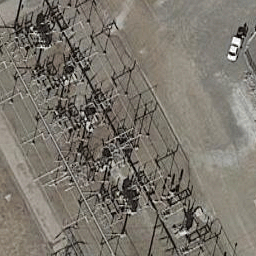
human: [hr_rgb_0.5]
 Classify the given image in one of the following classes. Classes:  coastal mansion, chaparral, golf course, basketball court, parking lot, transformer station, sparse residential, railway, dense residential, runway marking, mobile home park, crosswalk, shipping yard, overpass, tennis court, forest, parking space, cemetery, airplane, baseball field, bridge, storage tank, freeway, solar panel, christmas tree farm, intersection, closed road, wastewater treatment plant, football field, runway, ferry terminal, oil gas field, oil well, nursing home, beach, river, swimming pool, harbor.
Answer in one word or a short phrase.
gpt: transformer station